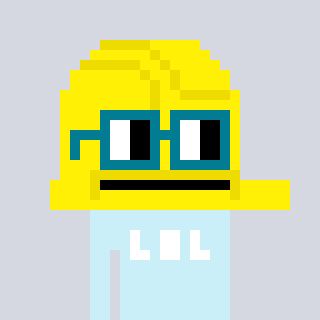
a pixel art character with square dark green glasses, a construction helmet-shaped head and a cold-colored body on a cool background